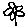
Label: flower